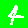
Digit: 4